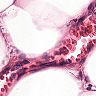
Metastatic tissue present: no